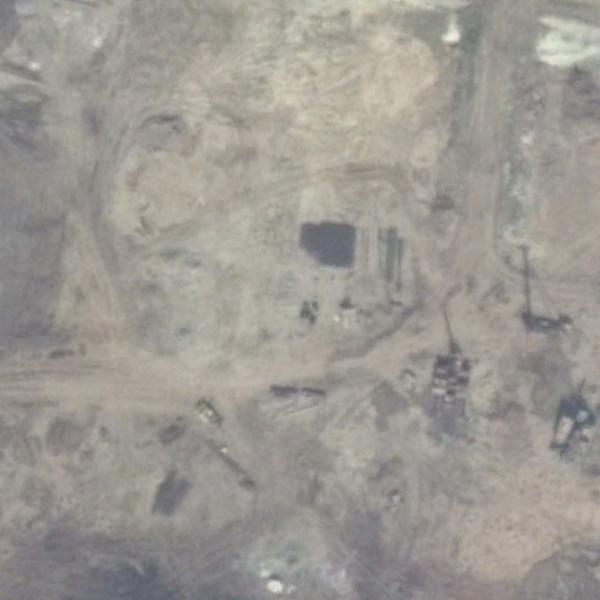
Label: BareLand